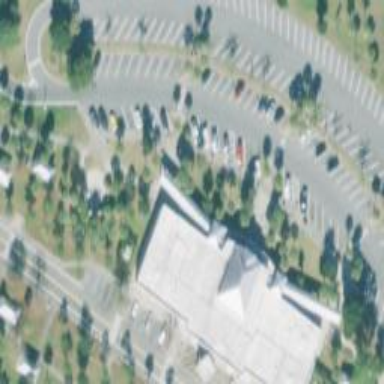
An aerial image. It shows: Parking area with asphalt surface.